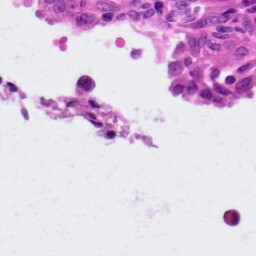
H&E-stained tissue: Lung